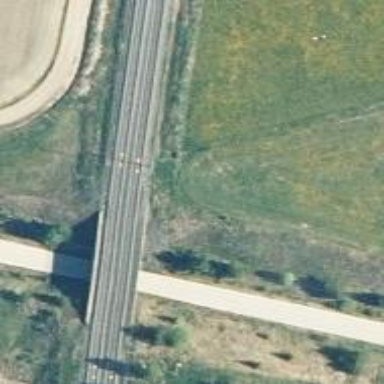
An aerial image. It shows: Bridge carrying continuous electrified railway tracks with contact line.